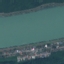
Land use / land cover: River